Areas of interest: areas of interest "Factory"
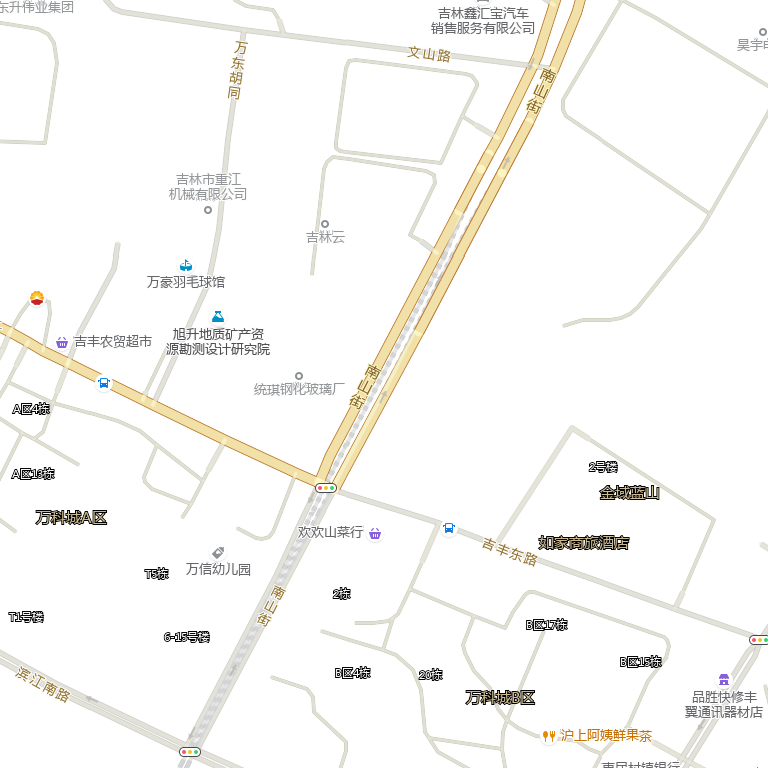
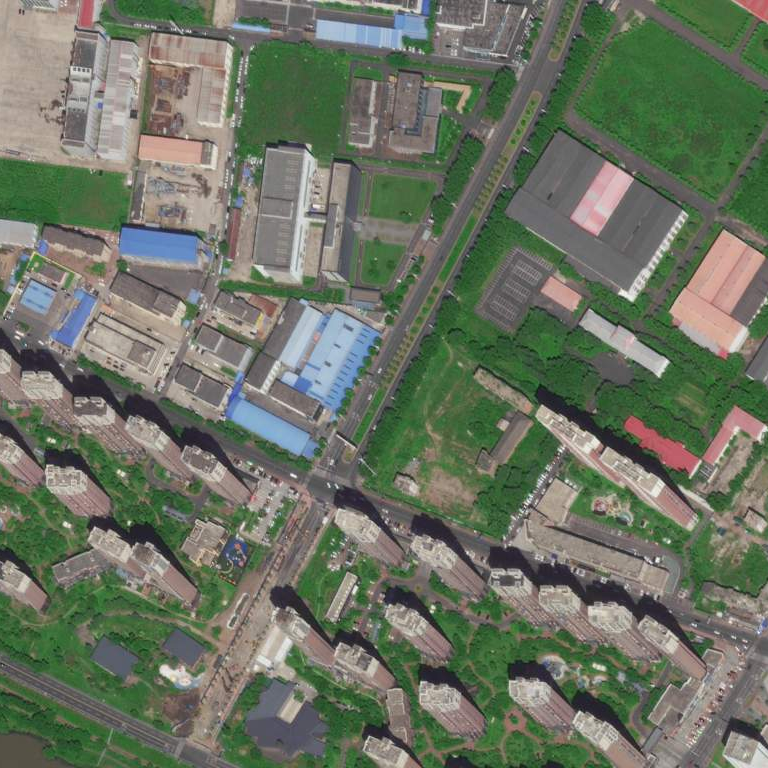